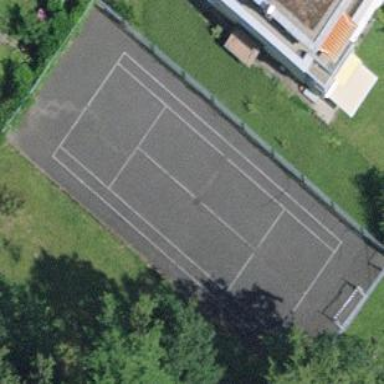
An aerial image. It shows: Tennis pitch with grass surface for leisure activities.